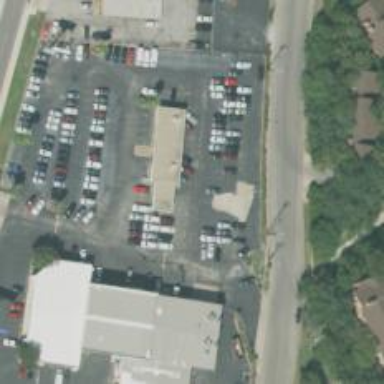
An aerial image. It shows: Car rental service.